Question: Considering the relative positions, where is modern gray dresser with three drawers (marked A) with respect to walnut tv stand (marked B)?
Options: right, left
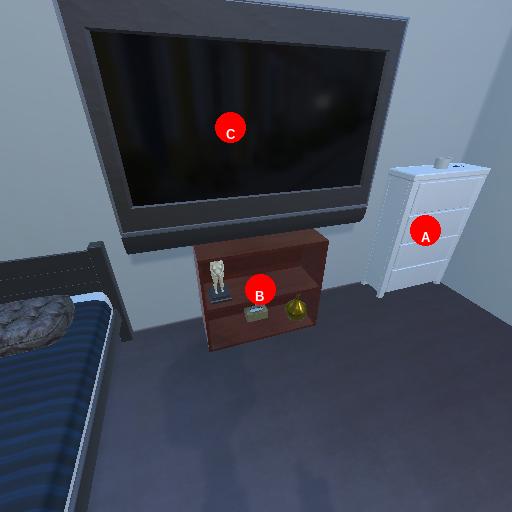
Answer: right